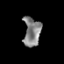
Tissue: prostate
Cell type: Epithelial cells
Senescence score: 0.3365
Nuclear area (px): 484
Mean DAPI intensity: 132.857